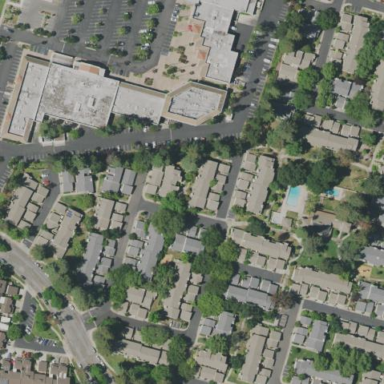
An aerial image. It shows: Residential area.